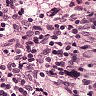
Metastatic tissue present: no